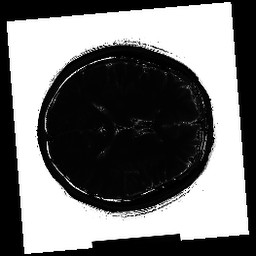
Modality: T2map
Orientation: axial
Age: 34
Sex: female
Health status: ill